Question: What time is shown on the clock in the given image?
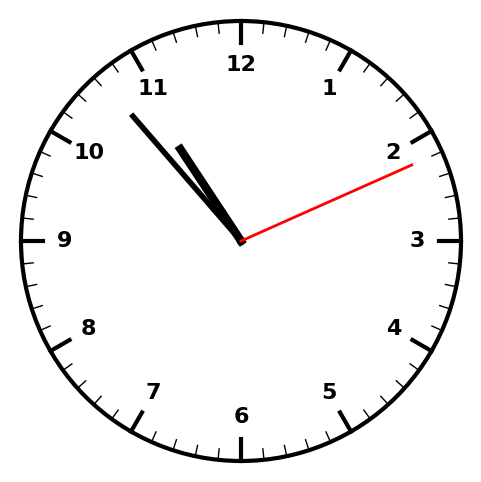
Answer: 10:53:11